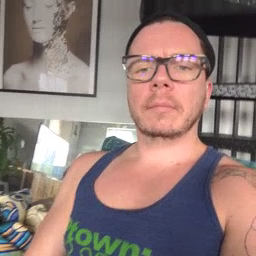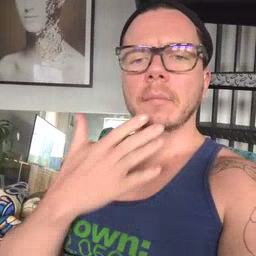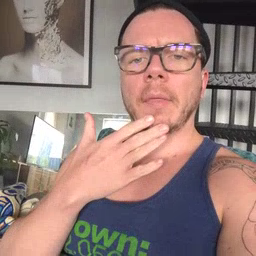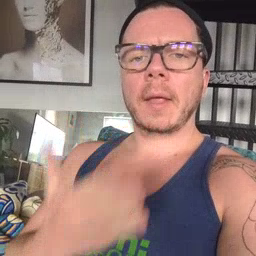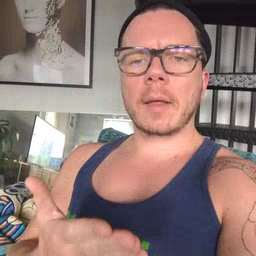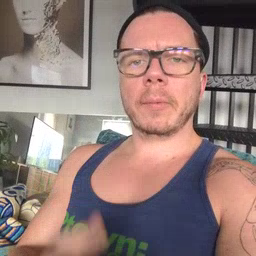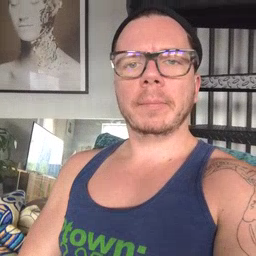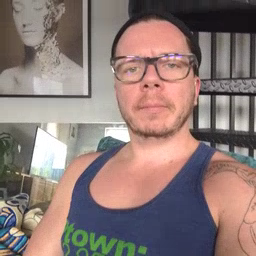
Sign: thankyou